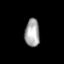
Tissue: prostate
Cell type: T cells
Senescence score: 0.3433
Nuclear area (px): 404
Mean DAPI intensity: 165.76